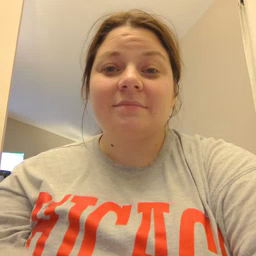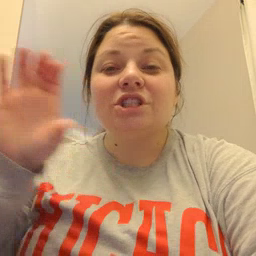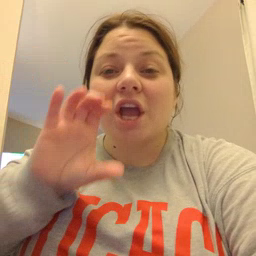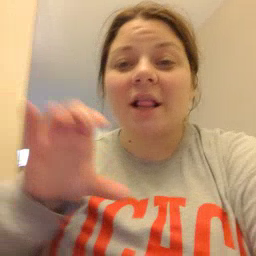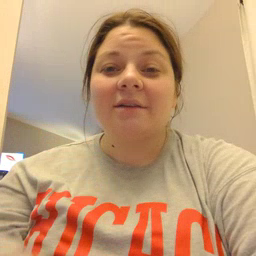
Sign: chocolate